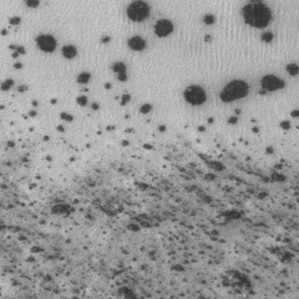
Label: frost